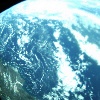
Label: cloud